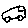
Label: car